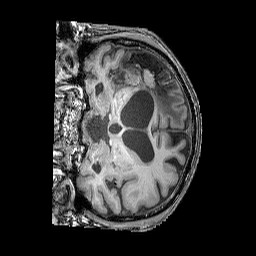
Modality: T1w
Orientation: coronal
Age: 67
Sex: male
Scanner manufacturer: siemens
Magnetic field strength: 3 T
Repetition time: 2.25 s
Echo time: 0.00411 s